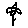
Label: flower